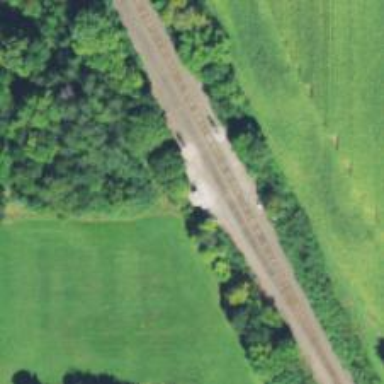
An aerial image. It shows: Outdoor signal box located near the railway.